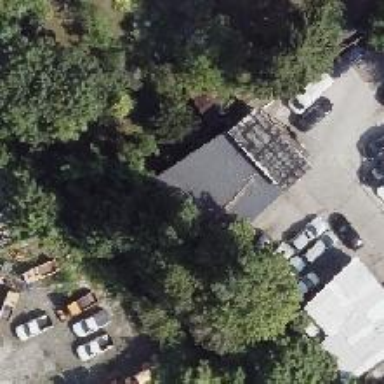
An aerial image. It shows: Car repair shop.